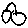
Label: circle